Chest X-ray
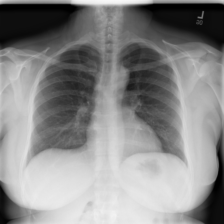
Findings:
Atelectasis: negative
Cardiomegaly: negative
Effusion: negative
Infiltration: negative
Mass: negative
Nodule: negative
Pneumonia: negative
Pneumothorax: negative
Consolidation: negative
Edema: negative
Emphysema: negative
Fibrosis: negative
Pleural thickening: negative
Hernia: negative